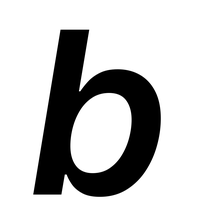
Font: Inter-Italic_SemiBold_Italic